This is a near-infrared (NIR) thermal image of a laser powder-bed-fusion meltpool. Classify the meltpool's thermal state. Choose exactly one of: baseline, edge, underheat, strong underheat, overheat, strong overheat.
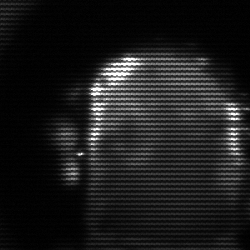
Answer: baseline